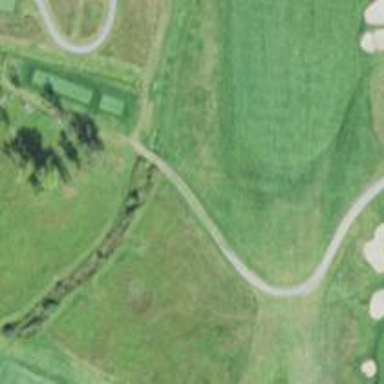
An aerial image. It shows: Rough grassy area used for golf.